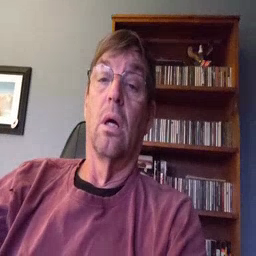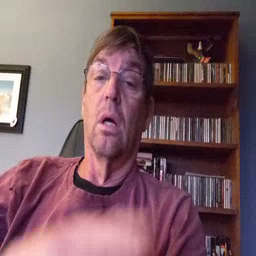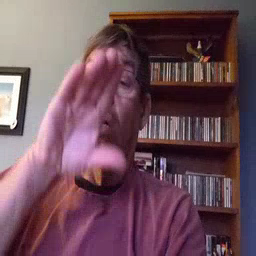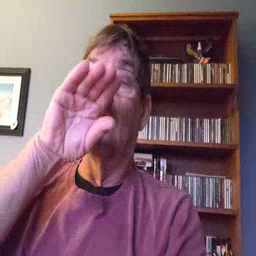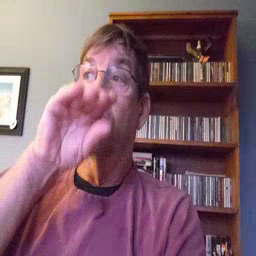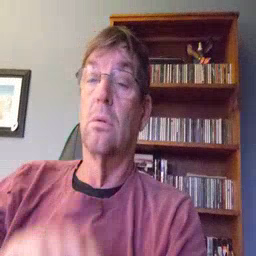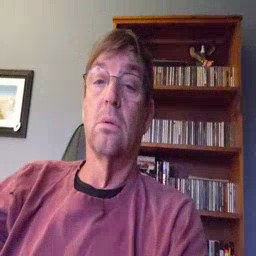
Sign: goose